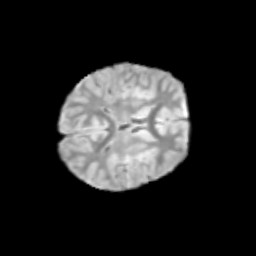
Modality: T2w
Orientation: axial
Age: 9
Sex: male
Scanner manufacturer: siemens
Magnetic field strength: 3 T
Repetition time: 3.8 s
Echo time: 0.07 s